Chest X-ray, PA view. Patient: 51 years old, sex F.
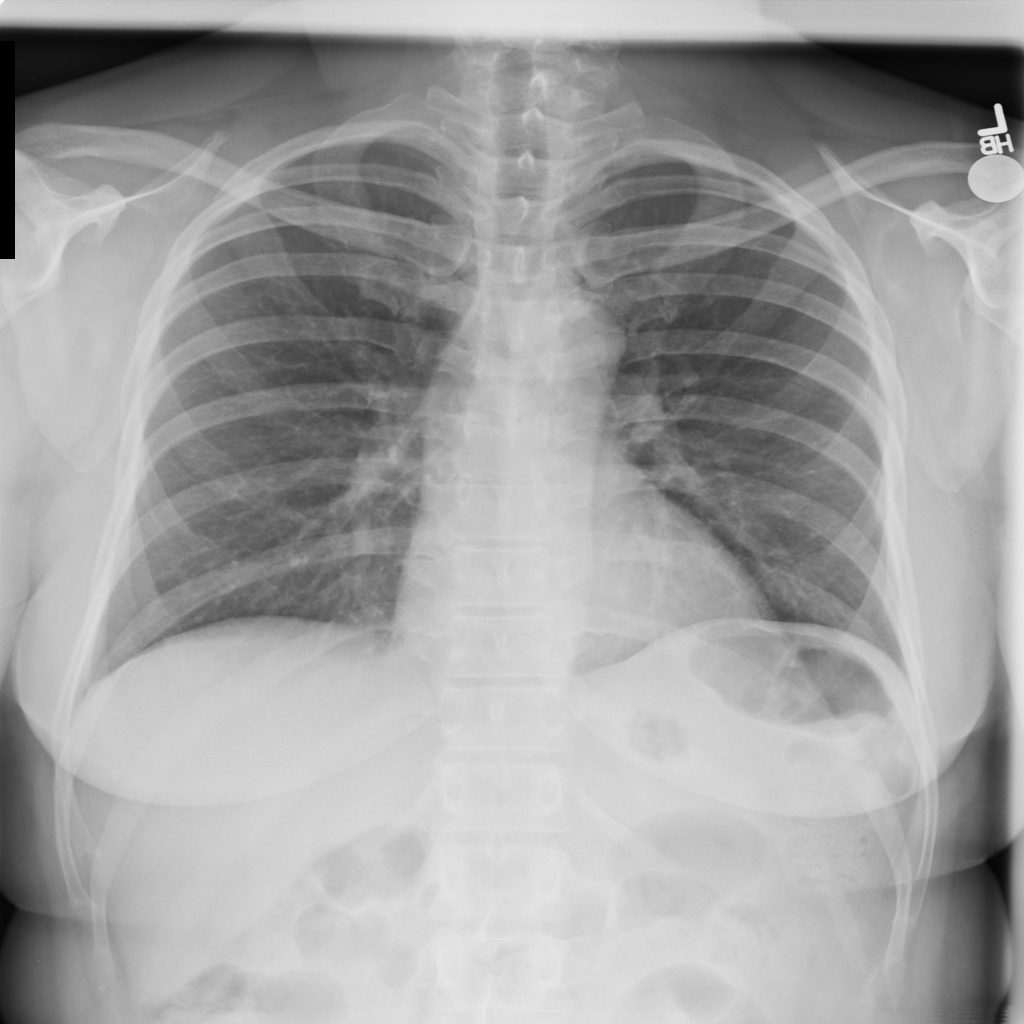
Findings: No Finding